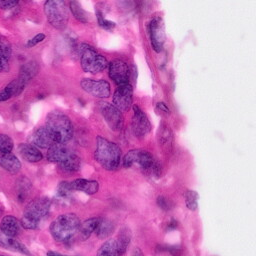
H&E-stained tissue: Pancreatic